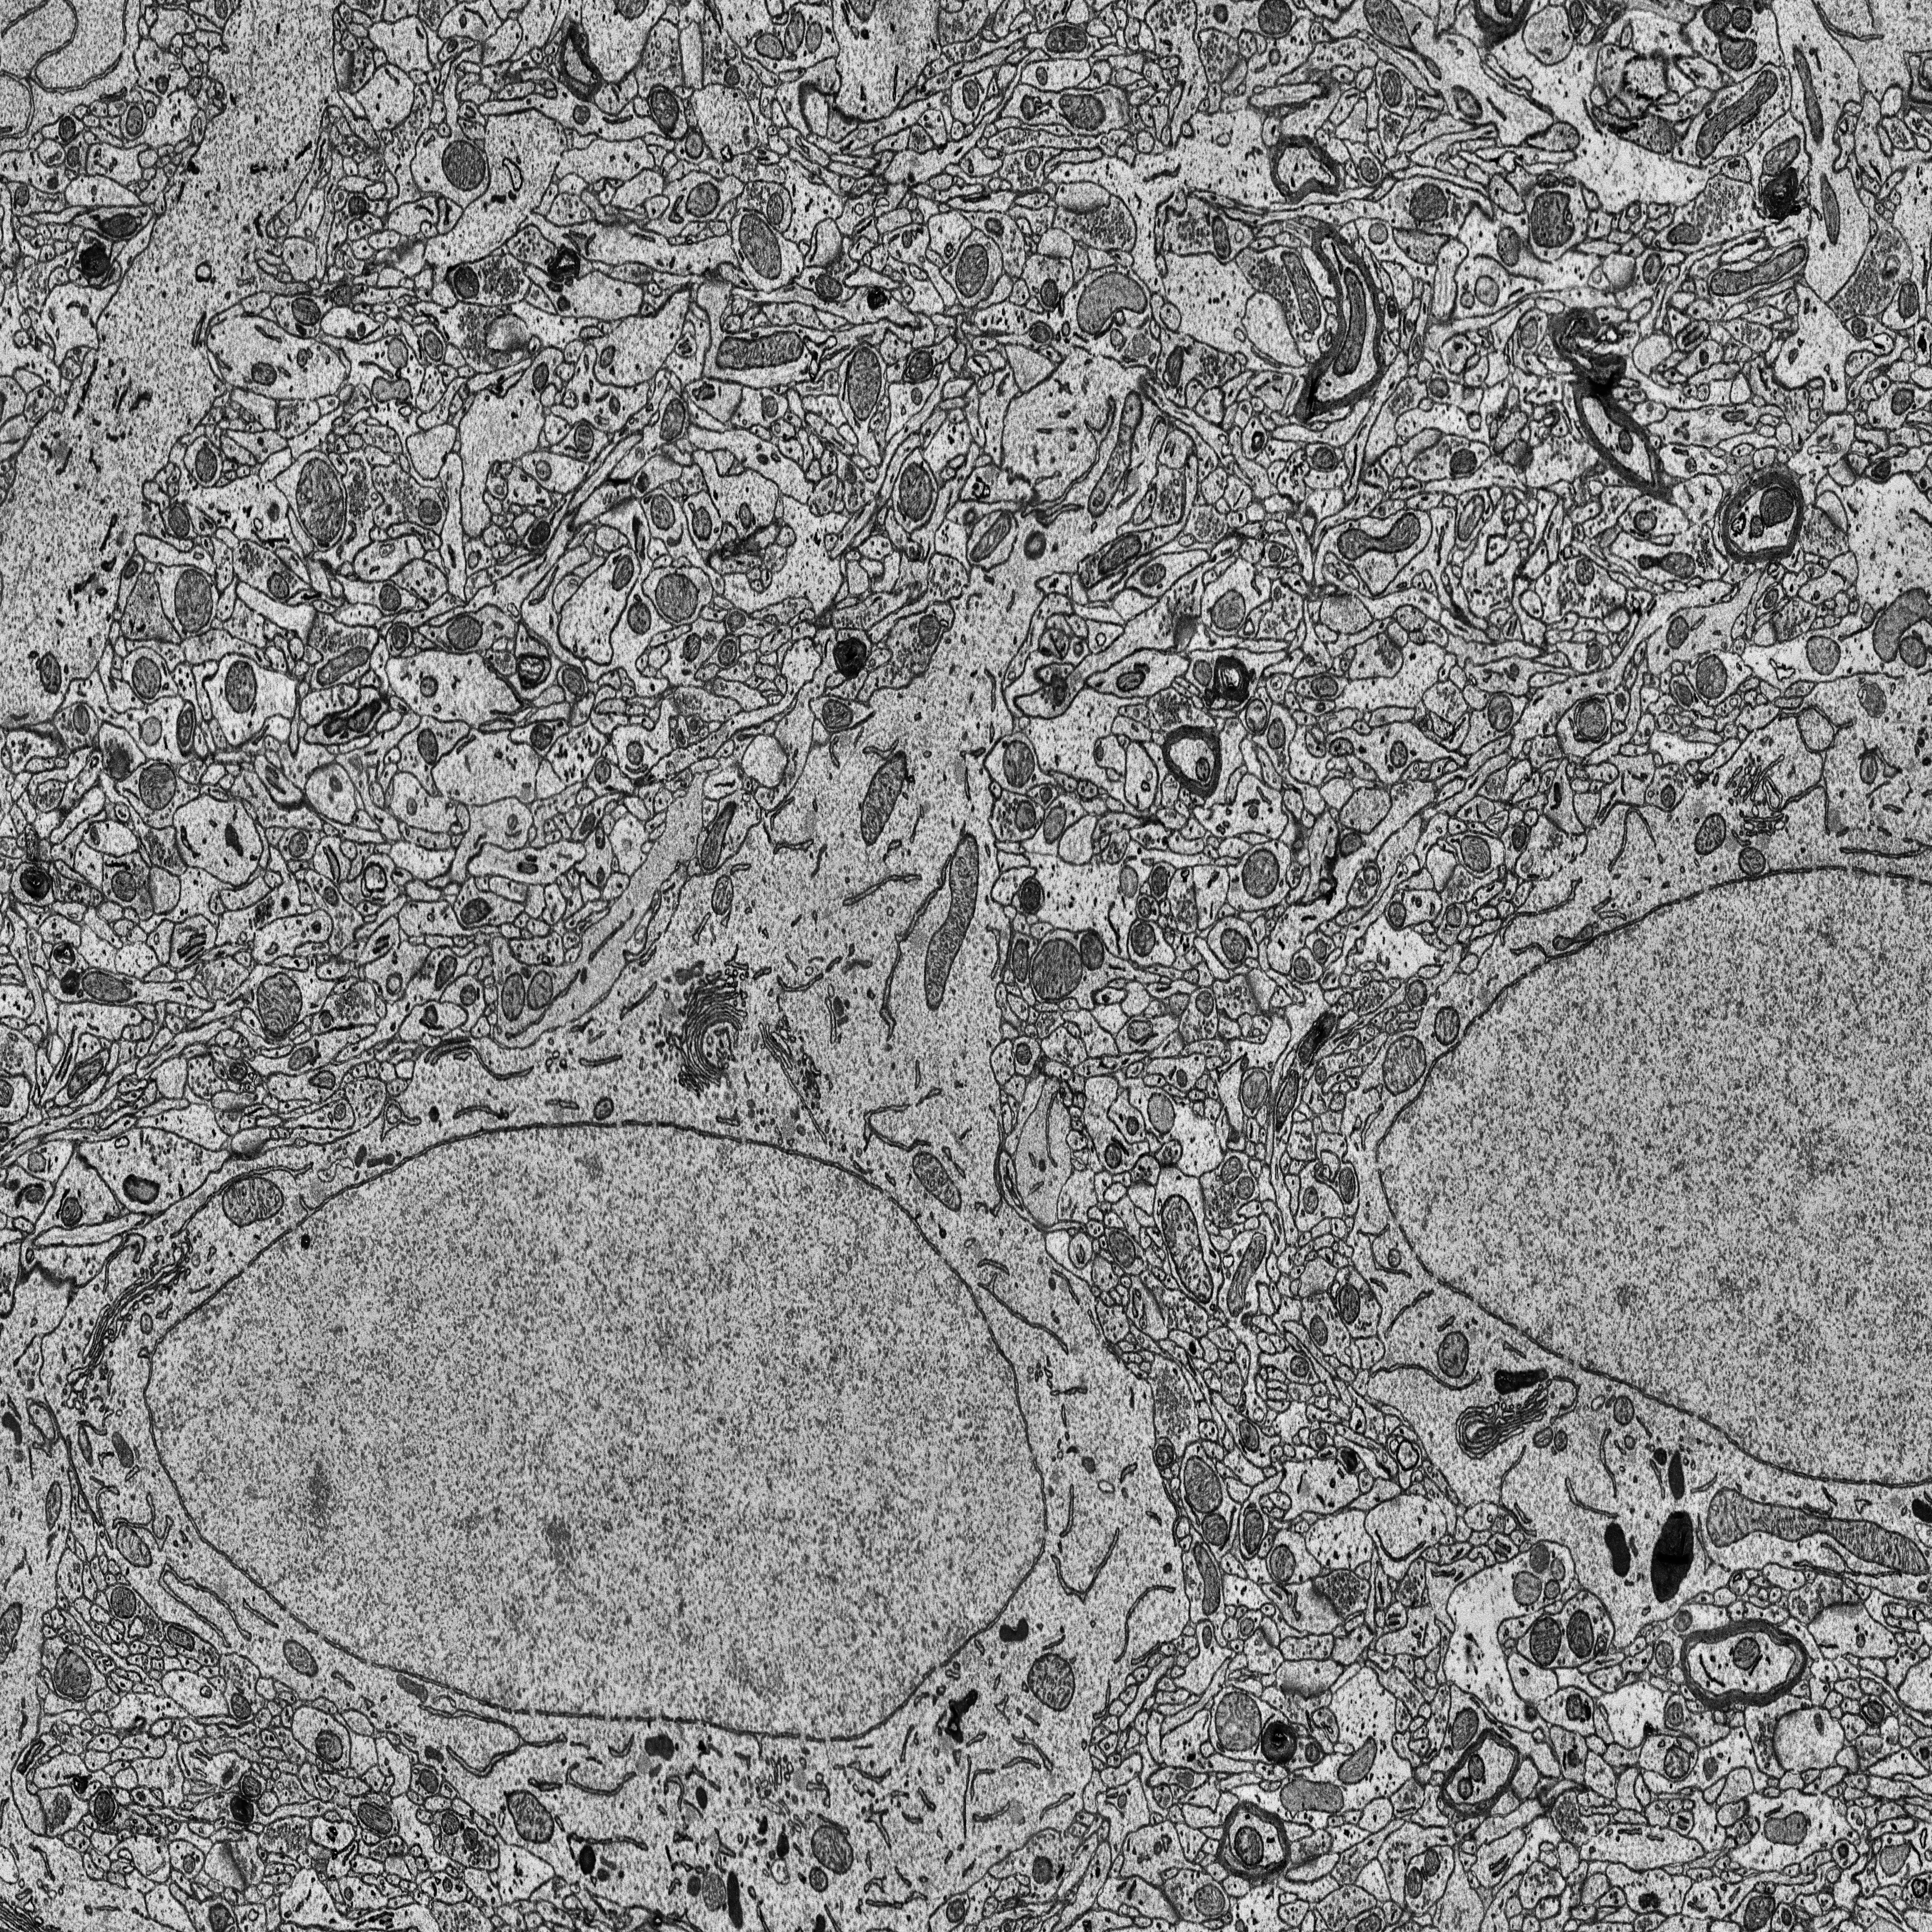
Electron microscopy slice of rat cortex tissue
Slice depth (z): 368
Mitochondria instances in slice: 346